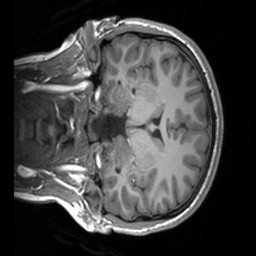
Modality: T1w
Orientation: coronal
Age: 23
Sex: female
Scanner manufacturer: siemens
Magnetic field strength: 3 T
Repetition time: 1.9 s
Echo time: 0.00226 s